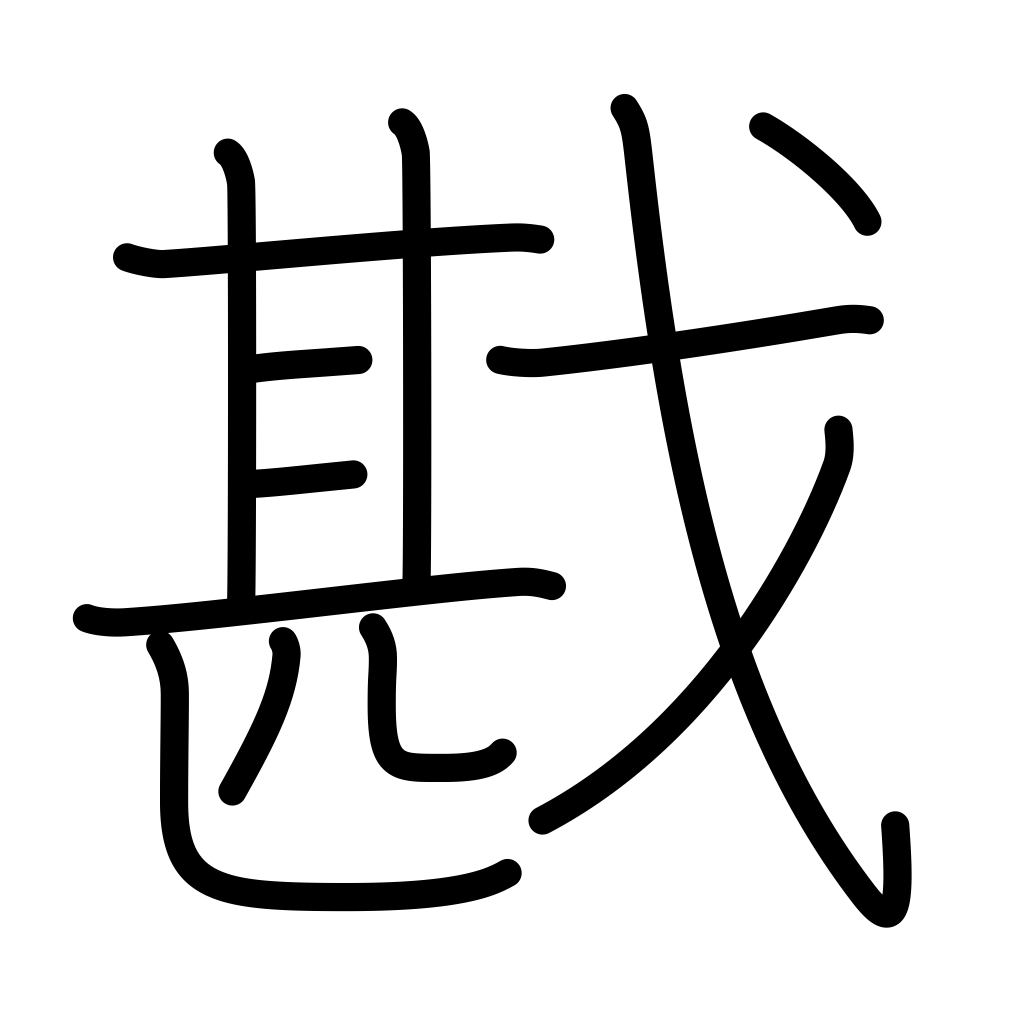
Meaning: victory